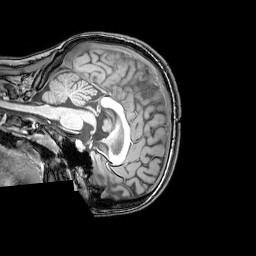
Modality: T1w
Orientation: sagittal
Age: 22
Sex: female
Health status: healthy
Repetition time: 0.081 s
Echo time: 0.037 s